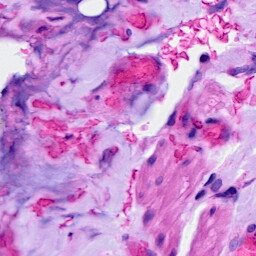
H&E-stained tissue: Ovarian